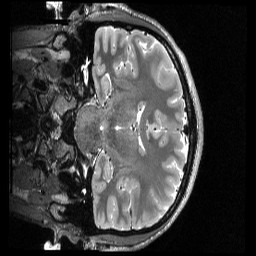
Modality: T2w
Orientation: coronal
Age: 19
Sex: male
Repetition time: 3.2 s
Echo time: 0.563 s